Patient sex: M
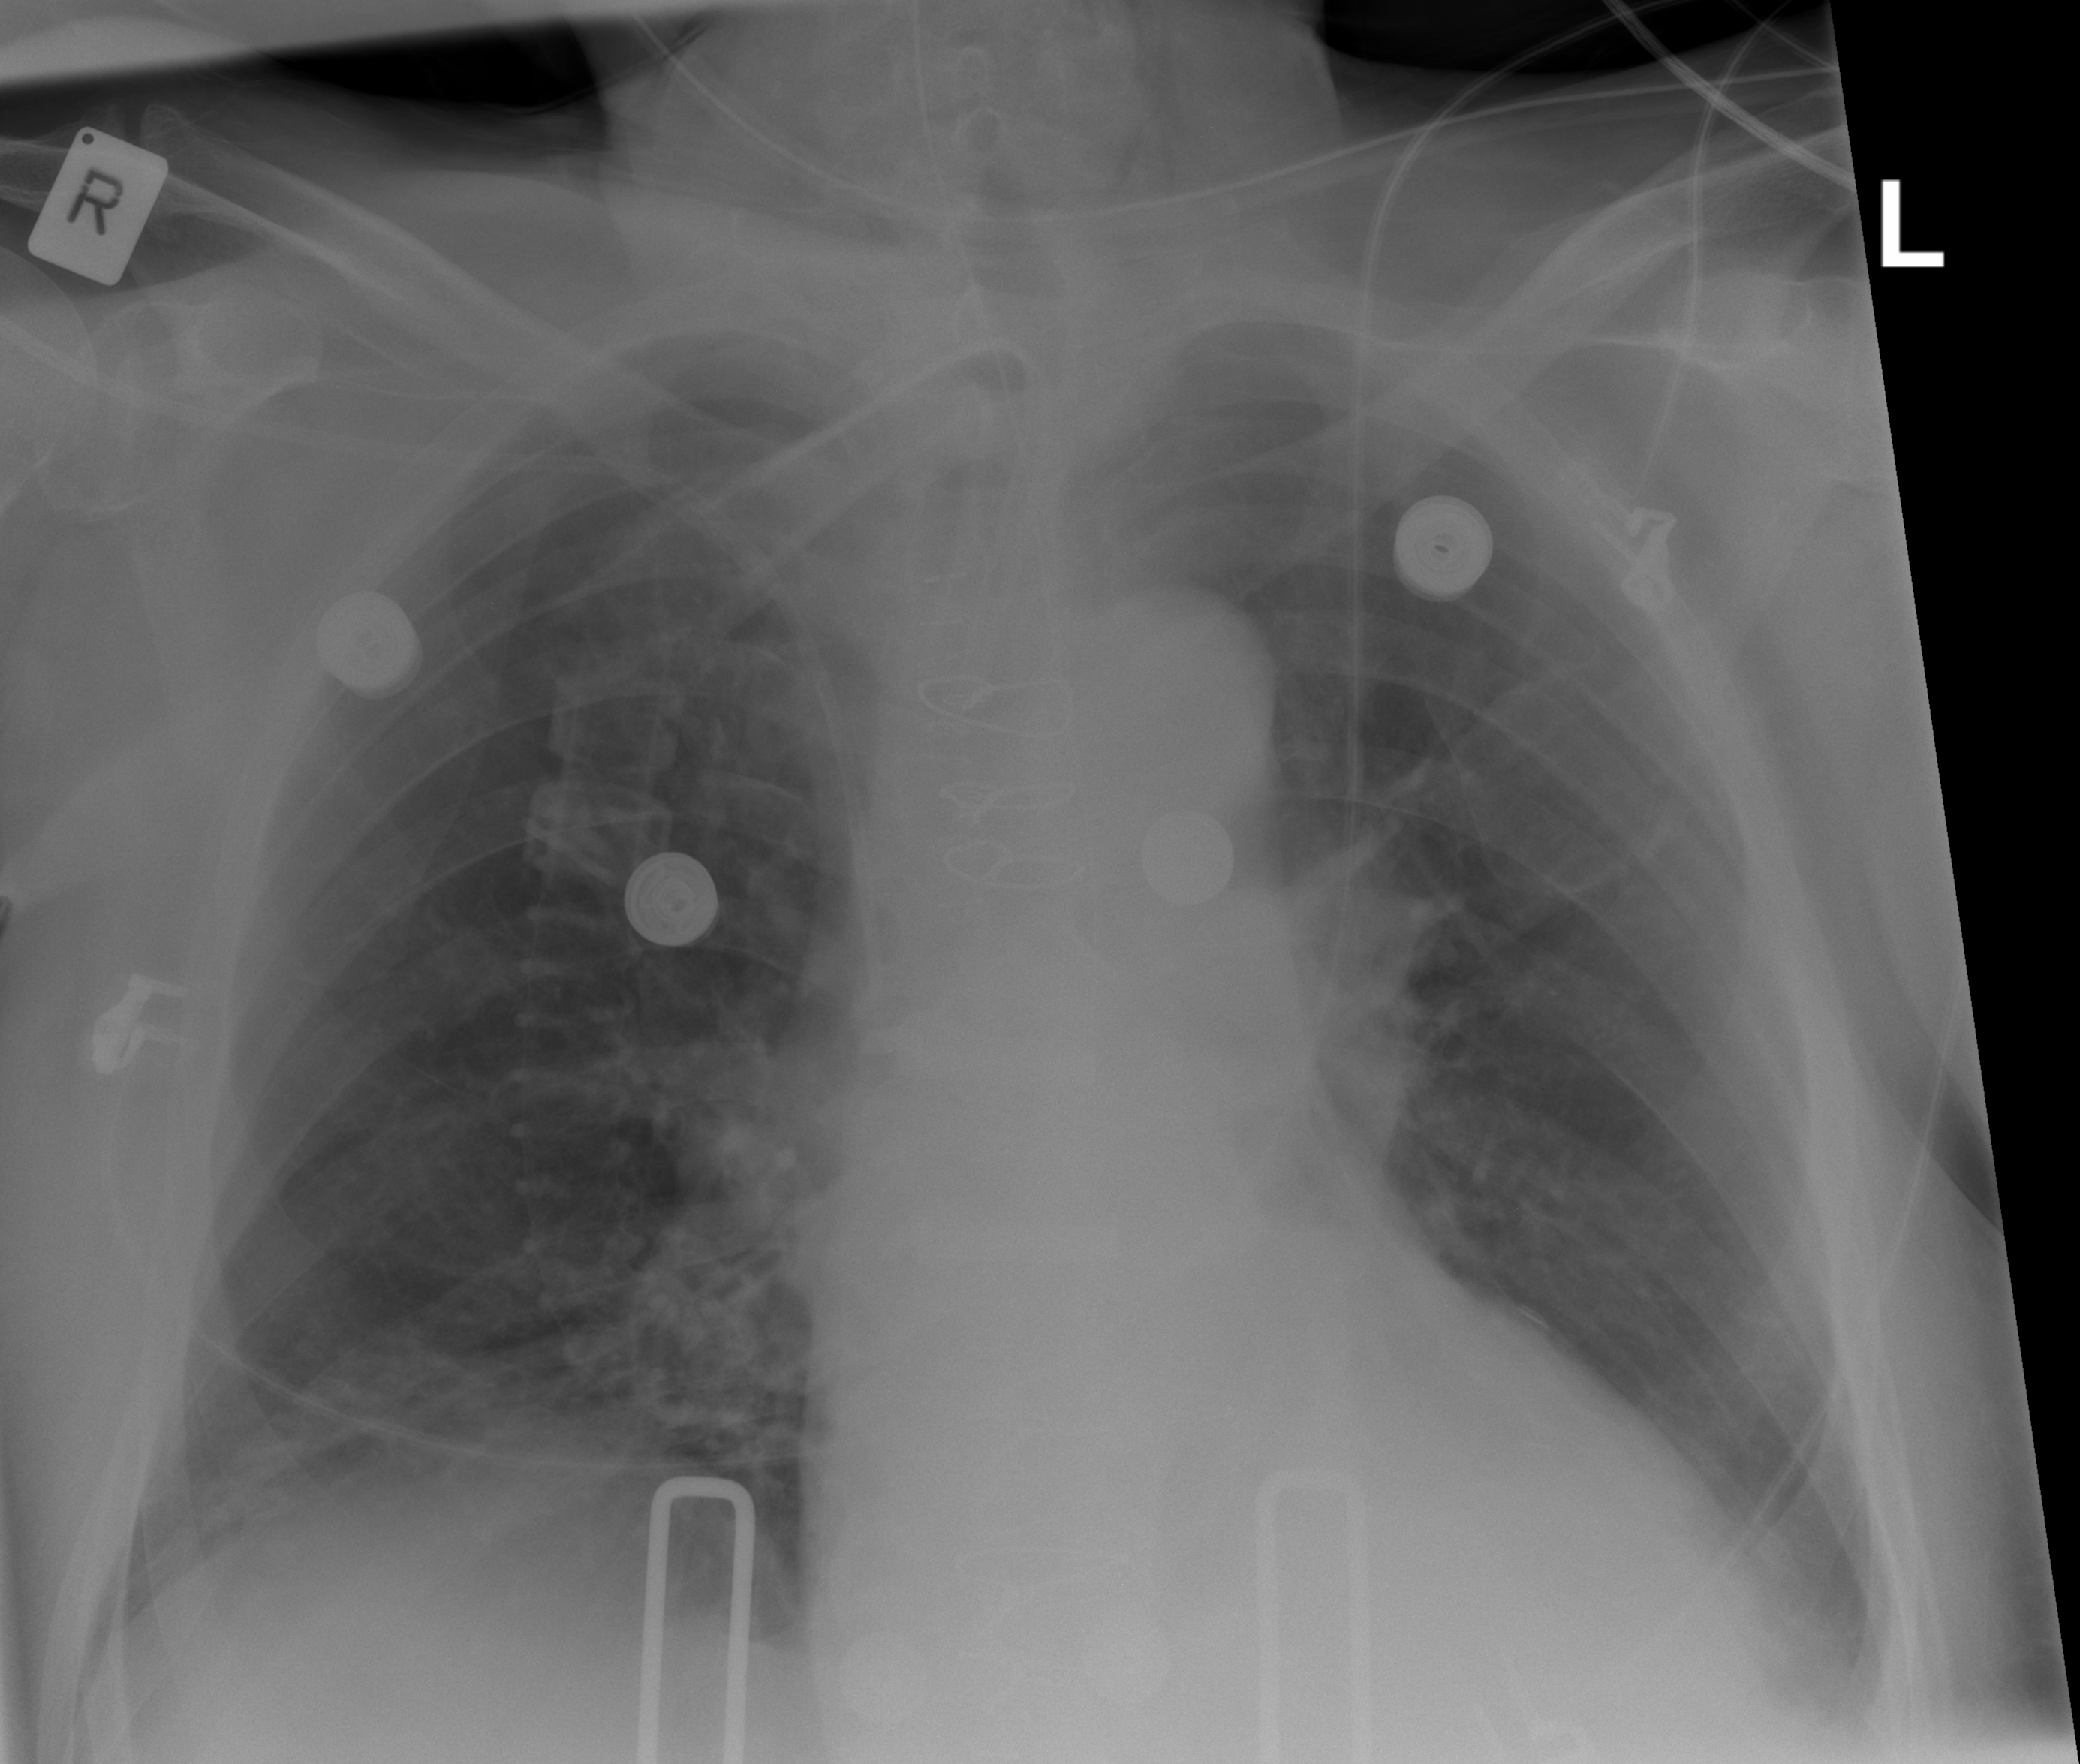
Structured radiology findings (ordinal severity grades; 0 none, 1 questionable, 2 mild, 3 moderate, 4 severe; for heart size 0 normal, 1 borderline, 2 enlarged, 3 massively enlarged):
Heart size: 2
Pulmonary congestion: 0
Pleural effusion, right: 2
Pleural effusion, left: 2
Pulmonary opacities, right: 1
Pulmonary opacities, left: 0
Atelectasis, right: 1
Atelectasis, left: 0